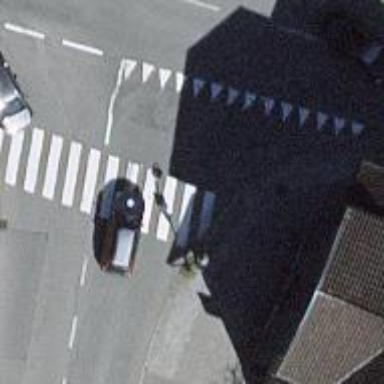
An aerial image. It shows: Uncontrolled zebra crossing with white markings.